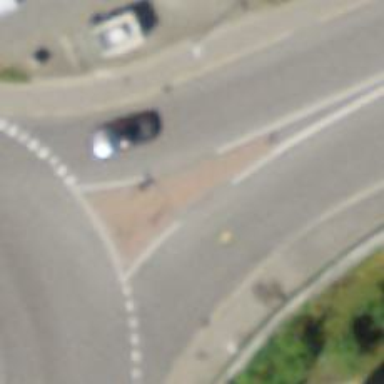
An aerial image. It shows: Uncontrolled zebra crossing on the road.